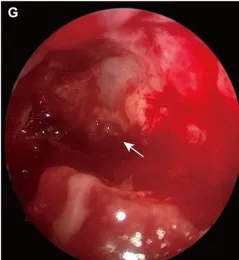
The preoperative evaluation and surgical process in Case 1. (G) The surgical field of cerebrospinal fluid leak repair demonstrates the residual pulsation of embolized pseudoaneurysm (arrow).
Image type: endoscopy (gi_endoscopy)